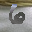
Label: 6